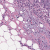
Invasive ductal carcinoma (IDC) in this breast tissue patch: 1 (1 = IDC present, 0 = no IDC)